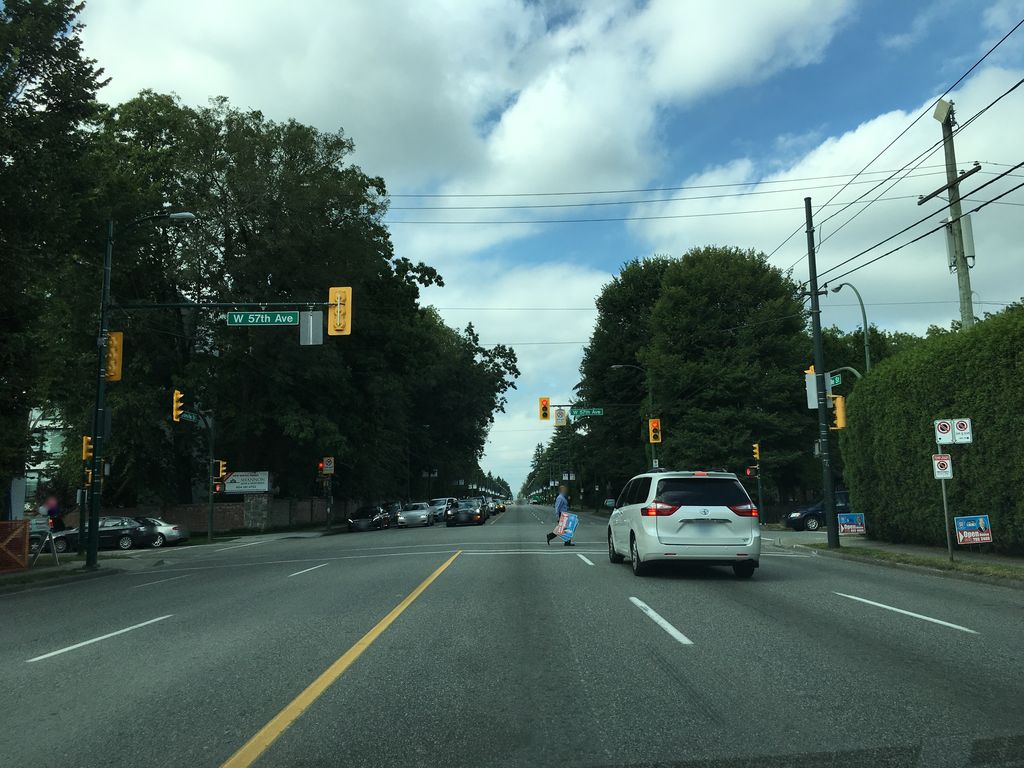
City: vancouver